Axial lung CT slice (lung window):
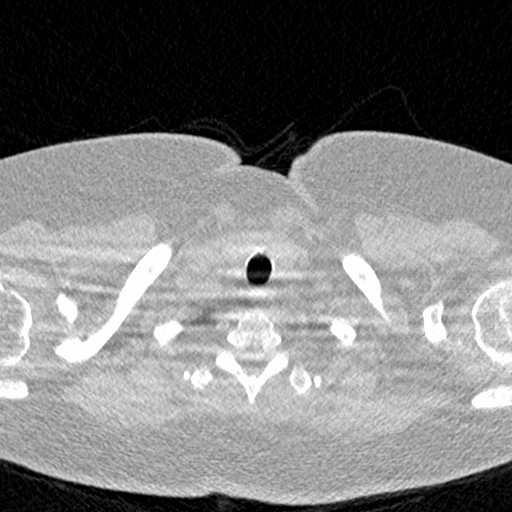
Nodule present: no